Question: I can't understand where i go wrong here. My problem is that the texture is not aligned. The image on the left is the OpenGl textured quad, and the right is the original. Notice how the columns are offset in the textured quad.

I don't know if i am not loading the texture properly, or make a mistake during uploading it to videomemory, or simply use the wrong texCoords...
The image is a bmp (R8 G8 B8 A8) and the mistake lies somewhere in here:
(Loading of bitmap and uploading of texture)
'''
Bitmap fontBmp = new Bitmap("font2.bmp");
MemoryStream ms = new MemoryStream();
fontBmp.Save(ms, ImageFormat.Bmp);
int imageWidth = fontBmp.Width;
int imageHeight = fontBmp.Height;
byte[] fontBytes = ms.GetBuffer();
fontBmp.Dispose();
ms.Dispose();
Gl.glBindTexture(Gl.GL_TEXTURE_2D, (int)TexId.font);
Gl.glPixelStorei(Gl.GL_UNPACK_ALIGNMENT, 1);
Gl.glTexParameteri(Gl.GL_TEXTURE_2D, Gl.GL_TEXTURE_WRAP_S, Gl.GL_CLAMP_TO_EDGE);
Gl.glTexParameteri(Gl.GL_TEXTURE_2D, Gl.GL_TEXTURE_WRAP_T, Gl.GL_CLAMP_TO_EDGE);
Gl.glTexParameteri(Gl.GL_TEXTURE_2D, Gl.GL_TEXTURE_MAG_FILTER, Gl.GL_NEAREST);
Gl.glTexParameteri(Gl.GL_TEXTURE_2D, Gl.GL_TEXTURE_MIN_FILTER, Gl.GL_NEAREST);
Gl.glTexEnvf(Gl.GL_TEXTURE_ENV, Gl.GL_TEXTURE_ENV_MODE, Gl.GL_MODULATE); // Try GL_DECAL...
Gl.glTexImage2D(Gl.GL_TEXTURE_2D, 0, Gl.GL_RGBA, imageWidth, imageHeight, 0, Gl.GL_RGBA, Gl.GL_UNSIGNED_BYTE, fontBytes);
'''
(The quad...)
'''
Gl.glTexCoord2f(0f + (0.5f / 128f), (127f / 128f) + (0.5f / 128f));
Gl.glVertex2i(50, 50);
Gl.glTexCoord2f(0f + (0.5f / 128f), 0f + (0.5f / 128f));
Gl.glVertex2i(50, this.Height - 50);
Gl.glTexCoord2f((127f / 128f) + (0.5f / 128f), 0f + (0.5f / 128f));
Gl.glVertex2i(this.Width - 50, this.Height - 50);
Gl.glTexCoord2f((127f / 128f) + (0.5f / 128f), (127f / 128f) + (0.5f / 128f));
Gl.glVertex2i(this.Width - 50, 50);
'''
Does anyone spot anything causing this?
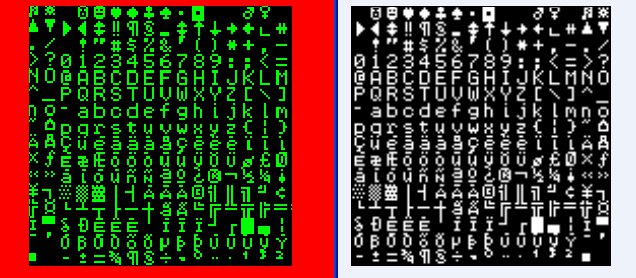
Answer: The problem is NOT your texture coordinates.
The problem is that you're loading the texture wrong. You're forgetting to remove the bitmap header, so all the real data is shifted over, and the end of each line is shifted onto the beginning of the next line.
Texture wrapping would wrap pixels from the right back onto the same line, but the out-of-place region is shifted down one row. Texture wrapping also wouldn't occur with the "clamp to edge" mode you've enabled.